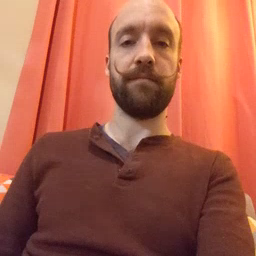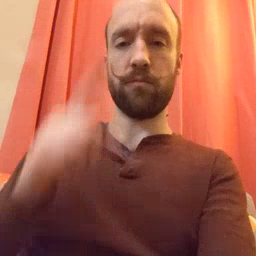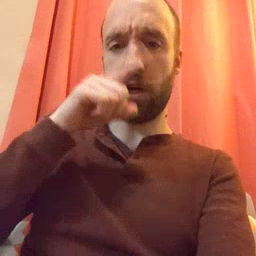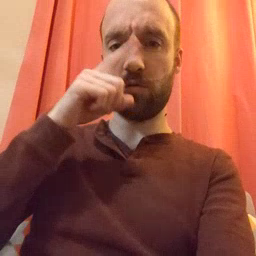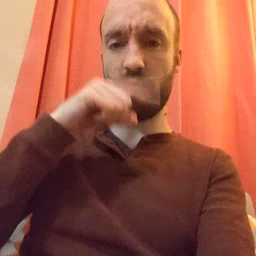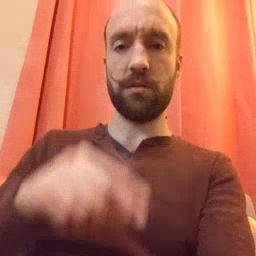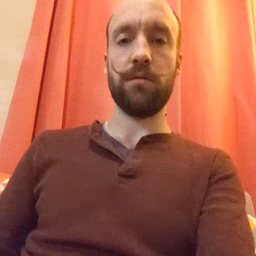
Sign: mouse